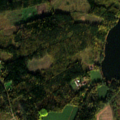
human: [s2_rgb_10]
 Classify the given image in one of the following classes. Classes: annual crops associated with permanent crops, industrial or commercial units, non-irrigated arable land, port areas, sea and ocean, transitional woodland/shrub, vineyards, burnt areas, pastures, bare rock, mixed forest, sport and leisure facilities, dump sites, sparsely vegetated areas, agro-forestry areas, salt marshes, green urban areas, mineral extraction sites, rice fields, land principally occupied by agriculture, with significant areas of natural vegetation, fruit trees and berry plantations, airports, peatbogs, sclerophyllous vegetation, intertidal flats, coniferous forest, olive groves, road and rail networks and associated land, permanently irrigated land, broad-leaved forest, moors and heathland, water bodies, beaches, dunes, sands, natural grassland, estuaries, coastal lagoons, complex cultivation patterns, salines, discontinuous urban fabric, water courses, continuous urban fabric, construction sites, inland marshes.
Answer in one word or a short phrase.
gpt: non-irrigated arable land, mixed forest, sea and ocean